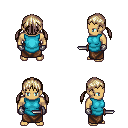
a pixel art fantasy rpg character, male body template, human, tanned skin, teal tunic, robe skirt, white blonde twin-tailed hairstyle, metal gloves, dagger, four views (front, back, left, right), 2x2 character sprite sheet, small pixel art, hard edges, no anti-aliasing